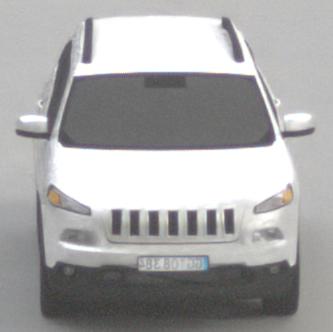
Make: Jeep
Model: Cherokee 3.2 V6 Pentastar
Detailed model: Cherokee (KL)
Model produced from: 2014/07
Model produced until: 2015/07
Doors: 5
Color: white
Road condition: dry road
Daytime: morning or afternoon
Contrast: low contrast